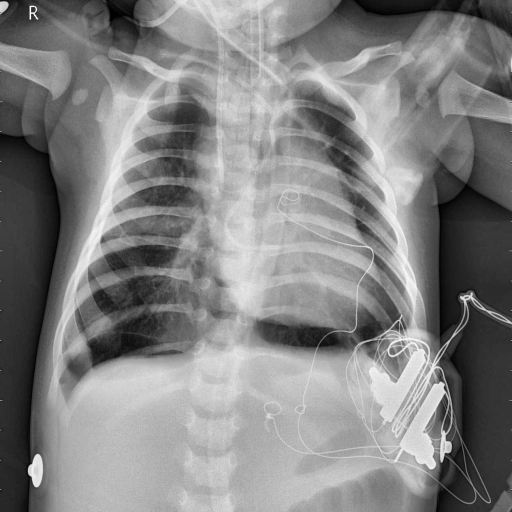
Finding: PNEUMONIA